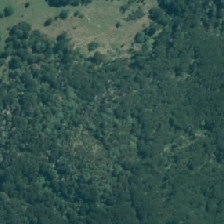
Land cover: broadleaved_indigenous_hardwood